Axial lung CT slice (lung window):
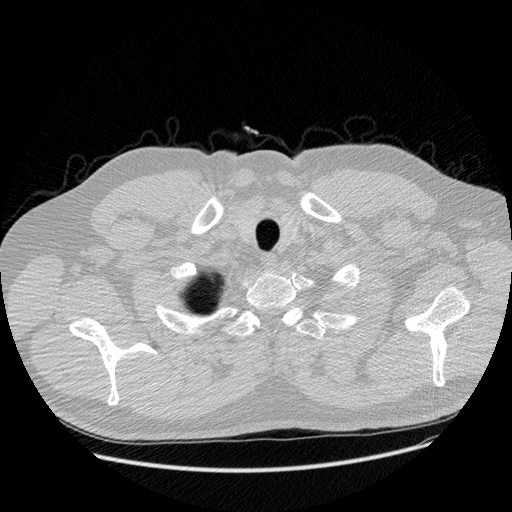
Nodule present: no